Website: home-depot
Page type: review-order
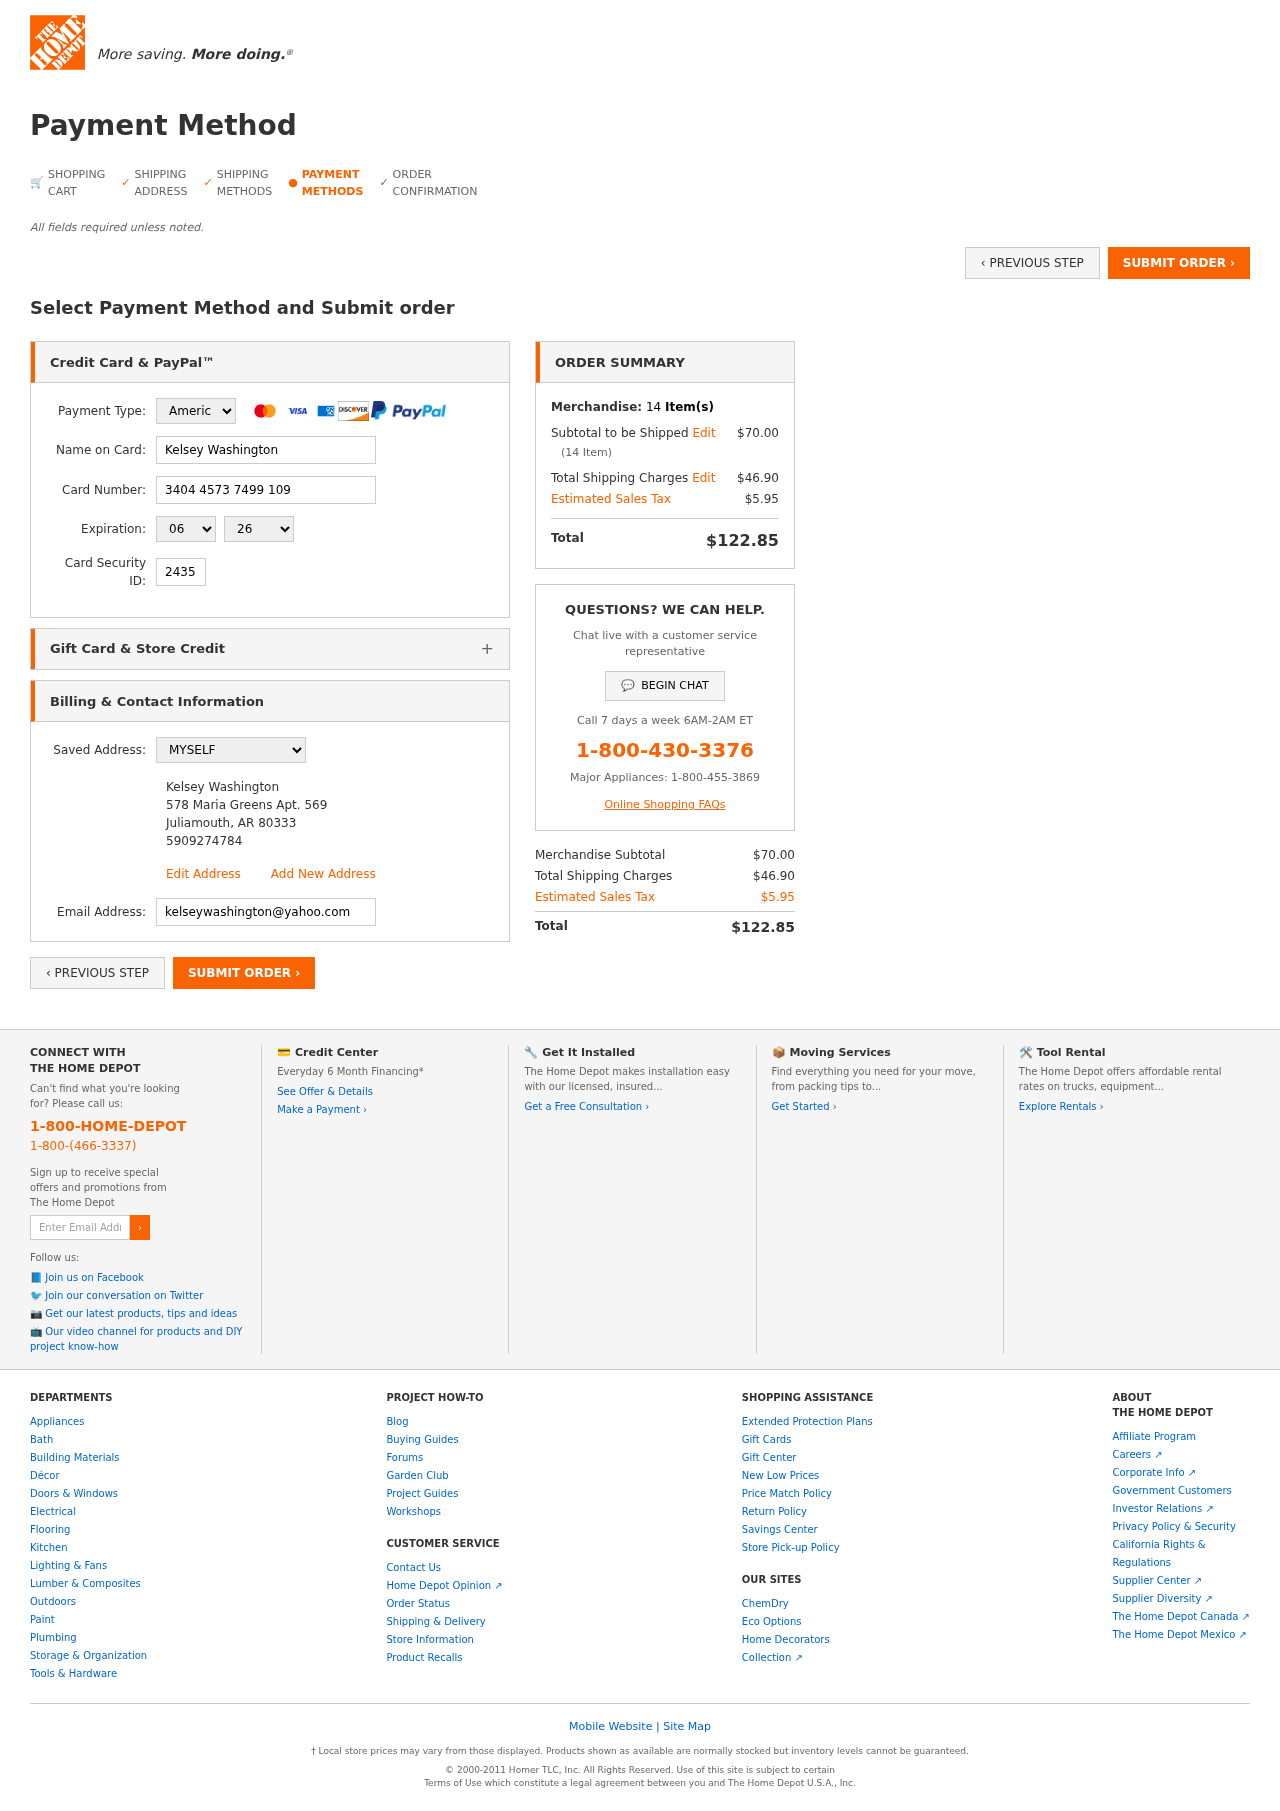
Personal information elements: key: PII_CARD_CVV
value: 2435
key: PII_CARD_EXPIRY_MONTH
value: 06
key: PII_CARD_EXPIRY_YEAR
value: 26
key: PII_CARD_NUMBER
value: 3404 4573 7499 109
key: PII_CARD_TYPE
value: American Express
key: PII_EMAIL
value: kelseywashington@yahoo.com
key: PII_FULLNAME
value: Kelsey Washington
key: PII_FULLNAME2
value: Kelsey Washington
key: PII_STREET2
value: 578 Maria Greens Apt. 569
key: PII_CITY2
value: Juliamouth
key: PII_STATE_ABBR2
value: AR
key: PII_POSTCODE2
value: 80333
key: PII_PHONE2
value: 5909274784
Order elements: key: ORDER_NUM_ITEMS
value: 14
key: ORDER_SUBTOTAL
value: $70.00
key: ORDER_NUM_ITEMS2
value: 14
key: ORDER_SHIPPING_COST
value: $46.90
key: ORDER_TAX
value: $5.95
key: ORDER_TOTAL
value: $122.85
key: ORDER_SUBTOTAL2
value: $70.00
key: ORDER_SHIPPING_COST2
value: $46.90
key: ORDER_TAX2
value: $5.95
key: ORDER_TOTAL2
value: $122.85